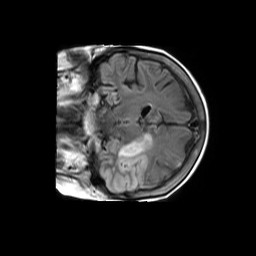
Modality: FLAIR
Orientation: coronal
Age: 80
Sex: female
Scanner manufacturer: philips
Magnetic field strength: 1.5 T
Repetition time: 11 s
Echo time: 0.14 s